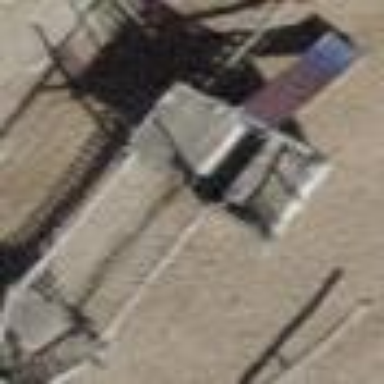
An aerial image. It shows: Playground featuring climbing frame.